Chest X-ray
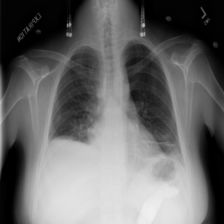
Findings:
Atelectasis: positive
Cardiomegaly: negative
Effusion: negative
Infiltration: negative
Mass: negative
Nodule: positive
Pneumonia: negative
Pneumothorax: positive
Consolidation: negative
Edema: negative
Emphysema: negative
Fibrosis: negative
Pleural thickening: negative
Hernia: negative